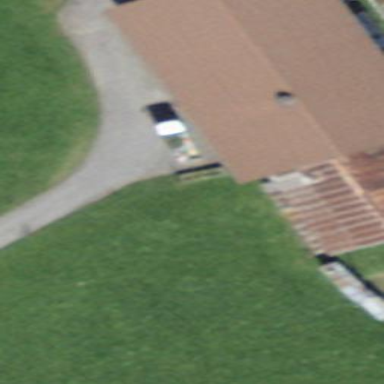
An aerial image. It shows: Rural barn.